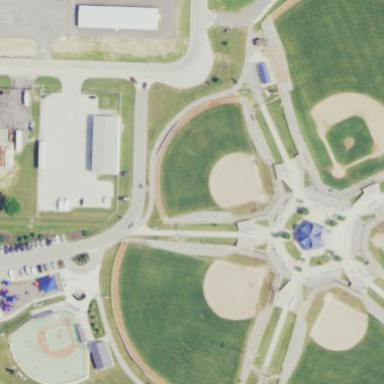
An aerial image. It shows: Baseball pitch for leisure land activities.